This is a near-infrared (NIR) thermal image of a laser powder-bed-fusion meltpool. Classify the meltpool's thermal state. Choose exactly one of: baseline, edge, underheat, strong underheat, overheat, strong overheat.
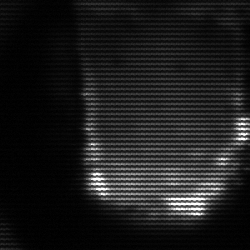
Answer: baseline